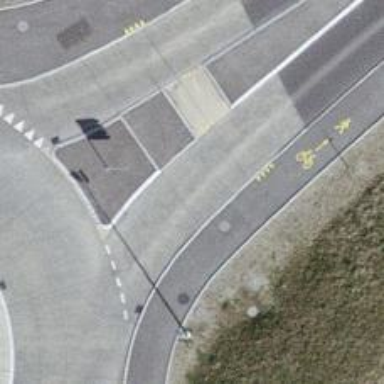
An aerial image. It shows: Unmarked road crossing.